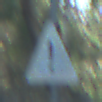
Verkehrszeichen: Gefahrenstelle
Umgebung: Outdoor, Nature
Tageszeit: MorningAfternoon
Wetter: Clear
Licht: Natural
Jahreszeit: NotSpecified
Kontrast: LowContrast